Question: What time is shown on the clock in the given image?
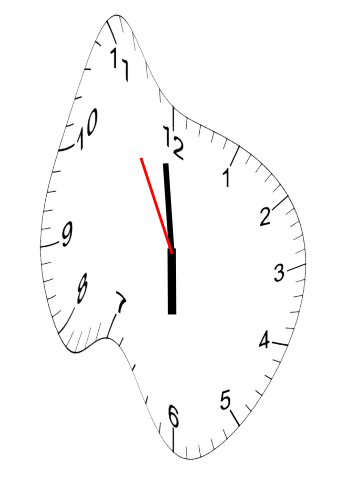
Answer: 05:58:55